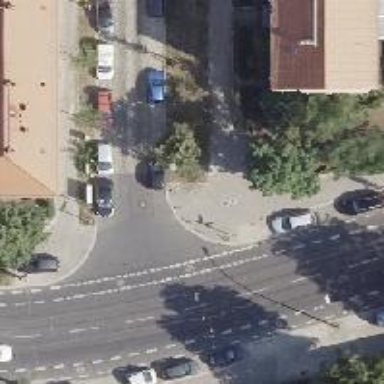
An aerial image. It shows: Unmarked crossing on the road.